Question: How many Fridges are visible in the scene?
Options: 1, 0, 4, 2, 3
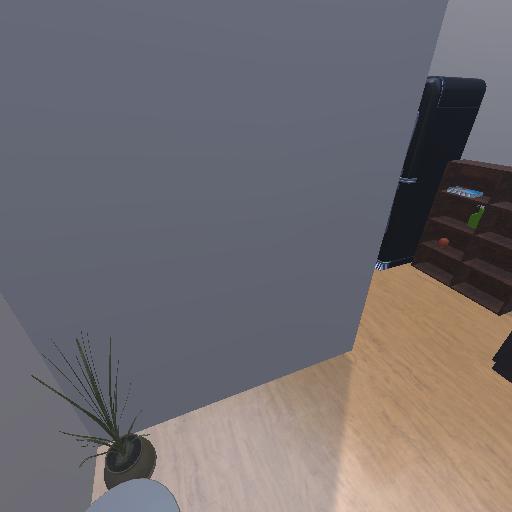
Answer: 1